Question: I need to move a rectangle using angles. Actually I want to change the direction of my moving rectangle when it reaches the location I have given in my code in if statement!
I just need the way I can find out how to move my rectangle at 60, 30, 60, 120, 150, 270 degrees!
Suppose that if
'''
circle.Y>=this.Height-80
'''
See this:

I really actually need to change the direction of rectangle movement using angles! so that at certain location reaches I can change the rectangle direction according to angle of my own choice!
such that:
'''
if(circle.Y>=this.Height-80)
move in the direction of 90 degrees
if(circle.X>=this.Width-80)
move in the direction of 60 degree
'''
as you can see in the screen shot!
What I have been trying is:
'''
public partial class Form1 : Form
{
Rectangle circle;
double dx = 2;
double dy = 2;
public Form1()
{
InitializeComponent();
circle = new Rectangle(10, 10, 40, 40);
}
private void Form1_Load(object sender, EventArgs e)
{
this.Refresh();
}
private void Form1_Paint(object sender, PaintEventArgs e)
{
Graphics g = e.Graphics;
g.SmoothingMode = SmoothingMode.AntiAlias;
g.FillEllipse(new SolidBrush(Color.Red), circle);
}
private void timer_Tick(object sender, EventArgs e)
{
circle.X += (int)dx;
circle.Y += (int)dy;
if (circle.Y>=this.Height-80)
{
dy = -Math.Acos(0) * dy/dy; //here i want to change the direction of circle at 90 degrees so that it should go up vertically straight with same speed
}
this.Refresh();
}
}
'''
The Problem is that I have been trying changing my conditions to:
'''
dy = -Math.Asin(1) * dy;
dx = Math.Acos(0) * dx ;
'''
but in both cases nothing is happening and the direction remains same!
I just want to move the circle in inverted upward direction at 90 degrees when it reach at
'''
circle.Y>=this.Height-80
'''
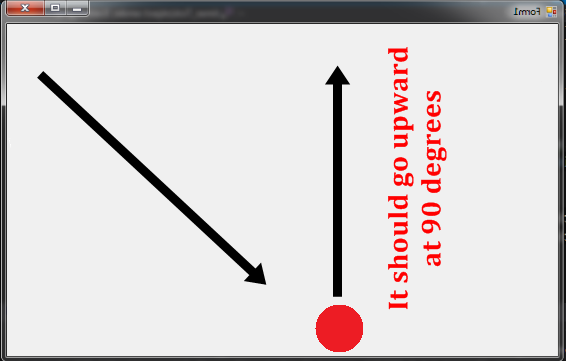
Answer: You need to draw the rectangle again to some image for it to display. I created this code for moving and drawing rectangle on 'pictureBox1', using your already defined 'circle'-rectangle:
'''
public void MoveRectangle(ref Rectangle rectangle, double angle, double distance)
{
double angleRadians = (Math.PI * (angle) / 180.0);
rectangle.X = (int)((double)rectangle.X - (Math.Cos(angleRadians) * distance));
rectangle.Y = (int)((double)rectangle.Y - (Math.Sin(angleRadians) * distance));
}
'''
'PictureBox'
'''
public void DrawRectangle(Rectangle rectangle)
{
Bitmap bmp = new Bitmap(pictureBox1.Width, pictureBox1.Height);
using (Graphics g = Graphics.FromImage(bmp))
{
g.SmoothingMode = System.Drawing.Drawing2D.SmoothingMode.AntiAlias;
g.FillEllipse(new SolidBrush(Color.Red), rectangle);
}
pictureBox1.Image = bmp;
}
'''
'''
private void Button1_Click(object sender, EventArgs e)
{
MoveRectangle(ref circle, 90, 5);
DrawRectangle(circle);
}
'''